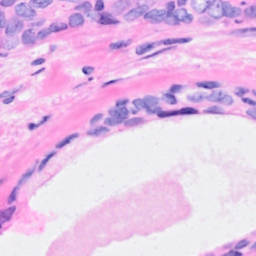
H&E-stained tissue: Breast